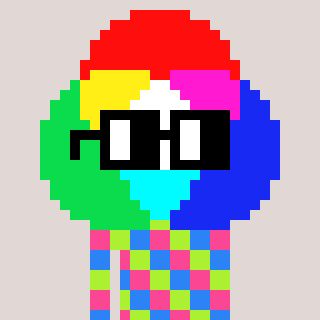
a pixel art character with square black glasses, a color circle-shaped head and a gold-colored body on a warm background